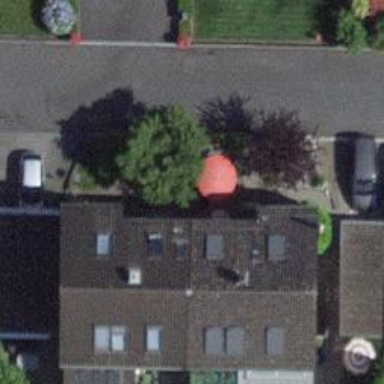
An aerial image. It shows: Terrace building.